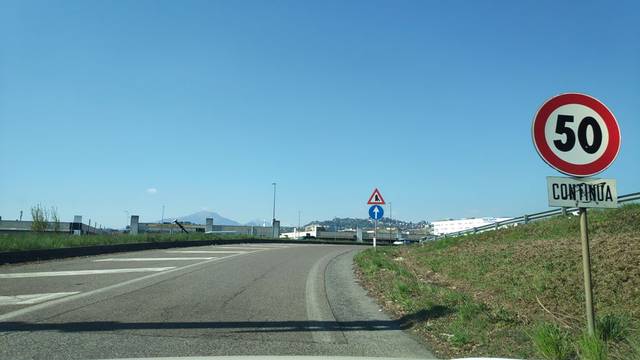
Region: Italy
Coordinates: 45.678, 9.67